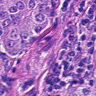
Metastatic tissue present: yes